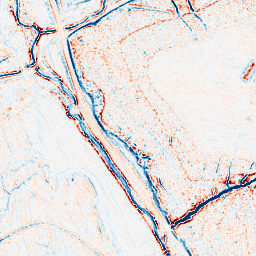
Category: edge_preserving
Decomposition family: anisotropic_diffusion
Decomposition parameters: iterations: 5
kappa: 10
gamma: 0.2
Upsampling method: bilinear
Upsampling parameters: scale: 2
Upsampling scale: 2